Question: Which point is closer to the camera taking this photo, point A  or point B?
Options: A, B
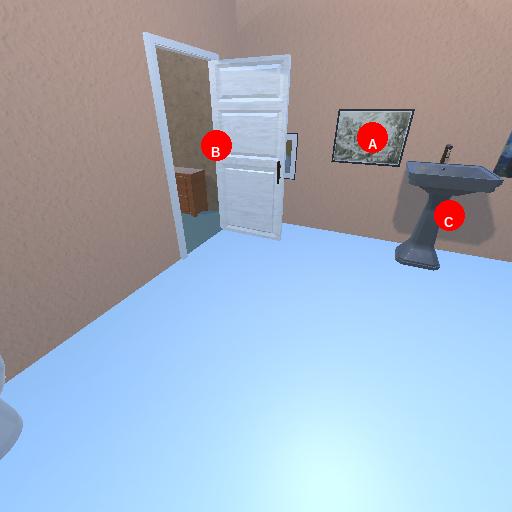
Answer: A